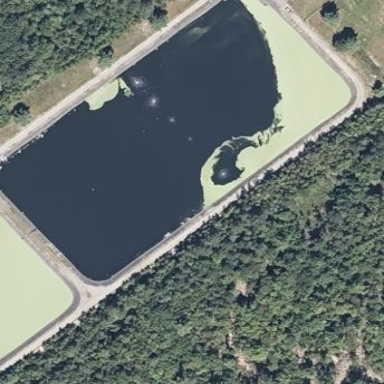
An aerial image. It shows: Basin with wastewater. The area is designated for water treatment.